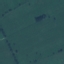
Land use / land cover class: Pasture